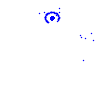
Particle: electron